Question: I am using a nested Gridview(I have 5 Nested Gridviews).
I have applied a Regular Field validator for these Gridviews.
But once I click the button, commas are generated in the textbox. Due to that whenever I click the button, all the validation get fired.
I have researched lots of articles but have not found one related to this.
Here is the image for the Gridview with the commas generated in the textbox:

'''
<%-- First Gridview--%>
<asp:GridView ID="GridView1" runat="server" AutoGenerateColumns="false"
CssClass="gvstyling gridview_width_60" ShowHeaderWhenEmpty="true" EmptyDataText="Record(s) Not Found!"
DataKeyNames="locality" ShowHeader="false" OnRowDataBound="gvLocality_RowDataBound">
<Columns>
<asp:TemplateField ItemStyle-Width="15px">
<ItemTemplate>
<img alt="" style="cursor: pointer" src="../images/plus.png" />
<asp:Panel ID="pnlCompanyName" runat="server" Style="display: none">
<%-- Second Gridview --%>
<asp:GridView ID="gvCompanyName" ShowHeader="false" ShowHeaderWhenEmpty="false" CssClass="gvstyling gridview_width_100"
OnRowDataBound="gvCompanyName_RowDataBound" runat="server"
AutoGenerateColumns="false" EmptyDataText="No Record(s) Found!">
<Columns>
<asp:TemplateField ItemStyle-Width="15px">
<ItemTemplate>
<asp:HiddenField ID="hfRetailer_Id" Value='<%# Eval("retailer_id") %>' runat="server"></asp:HiddenField>
<asp:HiddenField ID="hfLocality" Value='<%# Eval("locality") %>' runat="server"></asp:HiddenField>
<asp:Label ID="lbl" Visible="false" Text='<%# Eval("retailer_id") %>' runat="server"></asp:Label>
<img alt="" style="cursor: pointer" src="../images/plus.png" />
<asp:Panel ID="pnlSellOrderNo" runat="server" Style="display: none">
<%-- Third Gridview --%>
<asp:GridView ID="gvSellOrderNo" ShowHeader="false" ShowHeaderWhenEmpty="false"
CssClass="gvstyling gridview_width_100" runat="server" OnRowDataBound="gvSellOrderNo_RowDataBound"
AutoGenerateColumns="false" EmptyDataText="No Record(s) Found!">
<Columns>
<asp:TemplateField ItemStyle-Width="15px">
<ItemTemplate>
<asp:HiddenField ID="hf_SellOrderNo" Value='<%# Eval("sell_order_no") %>' runat="server"></asp:HiddenField>
<asp:Label ID="lblSellOrderNo" Visible="false" Text='<%# Eval("sell_order_no") %>' runat="server"></asp:Label>
<img alt="" style="cursor: pointer" src="../images/plus.png" />
<asp:Panel ID="pnlProductDetails" runat="server" Style="display: none">
<%-- fourth Gridview --%>
<asp:GridView ID="gvProductDetails" ShowHeader="false" ShowHeaderWhenEmpty="false"
CssClass="gvstyling gridview_width_100" runat="server" OnRowDataBound="gvProductDetails_RowDataBound"
AutoGenerateColumns="false" EmptyDataText="No Record(s) Found!">
<Columns>
<asp:TemplateField ItemStyle-Width="15px">
<ItemTemplate>
<asp:HiddenField ID="HiddenField1" Value='<%# Eval("sell_order_no") %>' runat="server"></asp:HiddenField>
<asp:HiddenField ID="hfProductId" Value='<%# Eval("product_id") %>' runat="server"></asp:HiddenField>
<asp:Label ID="lblProductId" Visible="false" Text='<%# Eval("product_id") %>' runat="server"></asp:Label>
<img alt="" style="cursor: pointer" src="../images/plus.png" />
<asp:Panel ID="pnlWarehouseDetails" runat="server" Style="display: none">
<%-- fifth Gridview--%>
<asp:GridView ID="gvWarehouseDetails" ShowHeader="false" ShowHeaderWhenEmpty="false"
CssClass="gvstyling gridview_width_100" runat="server"
AutoGenerateColumns="false">
<Columns>
<asp:TemplateField>
<ItemTemplate>
<asp:Label ID="lblWarehouseId" Text='<%# Eval("c_warehouse_id") %>' Visible="false" runat="server"></asp:Label>
<%# Eval("warehouse_name") %> (<%# Eval("qty") %>)
</ItemTemplate>
</asp:TemplateField>
<asp:TemplateField>
<ItemTemplate>
<asp:TextBox ID="txtQty" runat="server"></asp:TextBox>
</ItemTemplate>
</asp:TemplateField>
</Columns>
</asp:GridView>
<%-- fifth Gridview --%>
</asp:Panel>
</ItemTemplate>
</asp:TemplateField>
<asp:TemplateField>
<ItemTemplate>
<%# Eval("product_name") %> (<%# Eval("qty") %>)
</ItemTemplate>
</asp:TemplateField>
</Columns>
</asp:GridView>
<%-- fourth Gridview --%>
</asp:Panel>
</ItemTemplate>
</asp:TemplateField>
<asp:TemplateField>
<ItemTemplate>
<%# Eval("sell_order_no") %>
</ItemTemplate>
</asp:TemplateField>
</Columns>
</asp:GridView>
<%-- Third Gridview --%>
</asp:Panel>
</ItemTemplate>
</asp:TemplateField>
<asp:TemplateField HeaderText="Business Name">
<ItemTemplate>
<%# Eval("business_name") %>
</ItemTemplate>
</asp:TemplateField>
</Columns>
</asp:GridView>
<%-- Second Gridview--%>
</asp:Panel>
</ItemTemplate>
</asp:TemplateField>
<asp:TemplateField ItemStyle-CssClass="gv_item_bg">
<ItemTemplate>
<asp:Label ID="lblLocality" runat="server" Text=' <%# Eval("locality") %>'></asp:Label>
</ItemTemplate>
</asp:TemplateField>
</Columns>
</asp:GridView>
<%-- First Gridview --%>
'''
'''
//Filling Shipping Company Name
private void FillShippingCompanyName()
{
try
{
ArrayList arr = new ArrayList();
cm.ds.Clear();
cm.sp_dataset_execute("spdisplay_Shipping_Comany_Name", arr);
ddlCompanyName.DataSource = cm.ds;
ddlCompanyName.DataValueField = "shipping_code";
ddlCompanyName.DataTextField = "shipping_name";
ddlCompanyName.DataBind();
ddlCompanyName.Items.Insert(0, new ListItem("---- Select Shipping Company ----", "0"));
}
catch (Exception ex)
{
ErrHandler.WriteError(ex.Message.ToString(), "Shipping-Order-FillShippingCompanyName()");
}
finally
{
cm.con.Close();
}
}
private void FillLocality()
{
try
{
cm.ds.Clear();
ArrayList arr = new ArrayList();
cm.sp_dataset_execute("spDisplay_Locality", arr);
gvLocality.DataSource = cm.ds;
gvLocality.DataBind();
}
catch (Exception ex)
{
ErrHandler.WriteError(ex.Message.ToString(), "Shipping-Order-FillLocality()");
cm.con.Close();
}
finally
{
cm.con.Close();
}
}
//Locality Gridview Row Databound (Level 1 Grdview)
common cm1 = new common();
protected void gvLocality_RowDataBound(object sender, GridViewRowEventArgs e)
{
try
{
if (e.Row.RowType == DataControlRowType.DataRow)
{
string Locality = gvLocality.DataKeys[e.Row.RowIndex].Value.ToString();
GridView gvCompanyName = e.Row.FindControl("gvCompanyName") as GridView;
cm1.ds.Clear();
//Binding Company Gridview
ArrayList arr1 = new ArrayList();
arr1.Add("@locality|" + Locality + "");
cm1.sp_dataset_execute("spDisplayCompanyName", arr1);
gvCompanyName.DataSource = cm1.ds;
gvCompanyName.DataBind();
}
}
catch (Exception ex)
{
ErrHandler.WriteError(ex.Message.ToString(), "Recent_activity-gvRecentActivityOuter_RowDataBound()");
cm1.con.Close();
}
finally
{
cm1.con.Close();
}
}
//Comapny Name Gridview Row Databound (Level 2 Grdview)
common cm2 = new common();
protected void gvCompanyName_RowDataBound(object sender, GridViewRowEventArgs e)
{
try
{
if (e.Row.RowType == DataControlRowType.DataRow)
{
string RetailerId = ((HiddenField)e.Row.FindControl("hfRetailer_Id")).Value;
GridView gvSellOrderNo = e.Row.FindControl("gvSellOrderNo") as GridView;
string Locality = ((HiddenField)e.Row.FindControl("hfLocality")).Value;
cm2.ds.Clear();
//Binding Company Gridview
ArrayList arr = new ArrayList();
arr.Add("@retailer_id|" + RetailerId + "");
arr.Add("@locality|" + Locality + "");
cm2.sp_dataset_execute("spDisplay_SellOrderNo", arr);
gvSellOrderNo.DataSource = cm2.ds;
gvSellOrderNo.DataBind();
}
}
catch (Exception ex)
{
ErrHandler.WriteError(ex.Message.ToString(), "Shipping-Order-Page_Load()");
cm2.con.Close();
}
finally
{
cm2.con.Close();
}
}
//Sell Order Gridview Row Databound (Level 3 Grdview)
common cm3 = new common();
protected void gvSellOrderNo_RowDataBound(object sender, GridViewRowEventArgs e)
{
try
{
if (e.Row.RowType == DataControlRowType.DataRow)
{
string SellOrderNo = ((HiddenField)e.Row.FindControl("hf_SellOrderNo")).Value;
GridView gvProductDetails = e.Row.FindControl("gvProductDetails") as GridView;
FillProductDetails(gvProductDetails, SellOrderNo);
}
}
catch (Exception ex)
{
ErrHandler.WriteError(ex.Message.ToString(), "Shipping-Order-gvSellOrderNo_RowDataBound()");
cm3.con.Close();
}
finally
{
cm3.con.Close();
}
}
private void FillProductDetails(GridView gvProductDetails, string SellOrderNo)
{
cm3.ds.Clear();
//Product Details Gridview
ArrayList arr = new ArrayList();
arr.Add("@sell_order_no|" + SellOrderNo + "");
cm3.sp_dataset_execute("spDisplay_ProductDetails", arr);
gvProductDetails.DataSource = cm3.ds;
gvProductDetails.DataBind();
}
//Product Details Gridview Row Databound (Level 4 Grdview)
common cm4 = new common();
protected void gvProductDetails_RowDataBound(object sender, GridViewRowEventArgs e)
{
try
{
if (e.Row.RowType == DataControlRowType.DataRow)
{
string ProductID = ((HiddenField)e.Row.FindControl("hfProductId")).Value;
string SellOrderNo = ((HiddenField)e.Row.FindControl("HiddenField1")).Value;
GridView gvWarehouseDetails = e.Row.FindControl("gvWarehouseDetails") as GridView;
cm4.ds.Clear();
//Product Details Gridview
ArrayList arr = new ArrayList();
arr.Add("@product_id|" + ProductID + "");
arr.Add("@sell_order_no|" + SellOrderNo + "");
cm4.sp_dataset_execute("spDisplay_WarehouseDetails", arr);
gvWarehouseDetails.DataSource = cm4.ds;
gvWarehouseDetails.DataBind();
}
}
catch (Exception ex)
{
ErrHandler.WriteError(ex.Message.ToString(), "Shipping-Order-gvProductDetails_RowDataBound()");
cm4.con.Close();
}
finally
{
cm4.con.Close();
}
}
//Submit Button
protected void btnSubmit_Click1(object sender, EventArgs e)
{
try
{
cm.ds.Clear();
//--Insert Query for Rs_Shipping_Order_Details
string ShippingCode = "SHO" + DateTime.Now.ToString("yyyyMMddHHmmss");
string ShippingGroup = "SG" + DateTime.Now.ToString("yyyyMMddHHmmss");
ArrayList arr = new ArrayList();
arr.Add("@shipping_code|" + ShippingCode + "");
arr.Add("@shipping_Company_code|" + ddlCompanyName.SelectedValue + "");
arr.Add("@is_shipping_delivered|0");
cm.sp_execute("spInsert_Shipping_Order_Detail", arr);
//Locality for loop
for (int i = 0; i < gvLocality.Rows.Count; i++)
{
GridView gvCompanyName = gvLocality.Rows[i].FindControl("gvCompanyName") as GridView;
//Company for loop
for (int j = 0; j < gvCompanyName.Rows.Count; j++)
{
GridView gvSellOrderNo = gvCompanyName.Rows[j].FindControl("gvSellOrderNo") as GridView;
string RetailerId = ((Label)gvCompanyName.Rows[j].FindControl("lbl")).Text;
//Sell Order for loop
for (int k = 0; k < gvSellOrderNo.Rows.Count; k++)
{
//Product Details Gridview
GridView gvProductDetails = gvSellOrderNo.Rows[k].FindControl("gvProductDetails") as GridView;
string SO = ((Label)gvSellOrderNo.Rows[k].FindControl("lblSellOrderNo")).Text;
int retailer_Id = Convert.ToInt32(RetailerId);
//Product Details for loop
for (int l = 0; l < gvProductDetails.Rows.Count; l++)
{
//Warehouse Details Gridview
GridView gvWarehouseDetails = gvProductDetails.Rows[l].FindControl("gvWarehouseDetails") as GridView;
string ProductId = ((Label)gvProductDetails.Rows[l].FindControl("lblProductId")).Text;
//Warehouse Details for loop
for (int m = 0; m < gvWarehouseDetails.Rows.Count; m++)
{
TextBox txtQty = gvWarehouseDetails.Rows[m].FindControl("txtQty") as TextBox;
string LastValue = txtQty.Text.Split(',').Last();
if (String.IsNullOrEmpty(LastValue) == false)
{
string Warehouse_Id = ((Label)gvWarehouseDetails.Rows[m].FindControl("lblWarehouseId")).Text;
int warehouse_id = Convert.ToInt32(Warehouse_Id);
string Qty = LastValue;
//Insert Query for Rs_Shipping_Detail_Mapping
ArrayList arr1 = new ArrayList();
arr1.Add("@shipping_order_code|" + ShippingCode + "");
arr1.Add("@retailer_id|" + retailer_Id + "");
arr1.Add("@sell_order_no|" + SO + "");
arr1.Add("@product_id|" + ProductId + "");
arr1.Add("@c_warehouse_id|" + warehouse_id + "");
arr1.Add("@shipping_group|" + ShippingGroup + "");
arr1.Add("@qty|" + Qty + "");
common cm1 = new common();
cm1.sp_execute("spInsert_Shipping_Detail_Mapping", arr1);
////Generating Pdf for Each Sell Order
//if (m == gvWarehouseDetails.Rows.Count - 1)
//{
// Generate_SellOrderWise_PDf(SO, ShippingCode, ShippingGroup);
//}
}
}
}
}
}
}
Response.Redirect("../final-shipping-order/?SG=" + ShippingGroup, false);
}
catch (Exception ex)
{
ErrHandler.WriteError(ex.Message.ToString(), "Shipping-Order-btnSubmit_Click1()");
cm4.con.Close();
}
finally
{
cm4.con.Close();
}
}
'''
Any help will be appreciated.
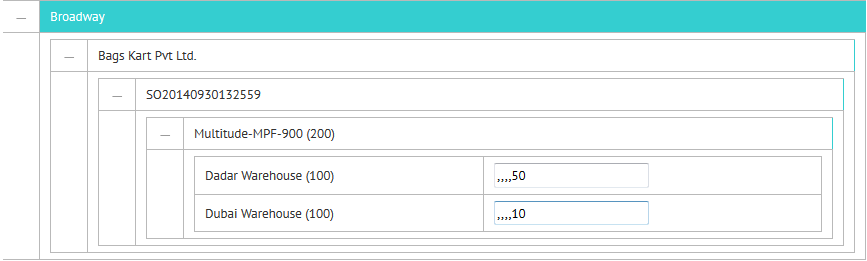
Answer: When you have duplicate form field 'names', the values are concatenated together with commas.
So, for example, if you have the following..
'''
<input type="text" name="name" value="">
<input type="text" name="name" value="">
'''
.. your resulting value on Request.Form postback looks like this:
'''
name=,,
'''
That's what's happening.
Here are a few possible solutions to your problem, though I have not tested any of them :)
From reading, it seems that if you create an UpdatePanel for the offending grid control (<'asp:TextBox ID="txtQty" runat="server"></asp:TextBox>') , it removes this problem. Again, I have not tested this
'Page_Load()'
So...
'''
page_load()
{
if(!isPostBack())
{
// DataBind normally
myGridview.DataBind();
}
else
{
//Some intelligent way to remove commas before binding
}
}
'''
... But that doesn't change the fact that the ',,,values' are being posted in the first place. And so, if your primarily concerned with the end aesthetic and not behavior, you can just use JS to strip out the commas (as previously suggested hinted at.)
3) JS - Get Rid of the Commas:
(as suggested <URL>
'''
<script type="text/javascript">
$("[src*=plus]").live("click", function () {
$(this).closest("tr").after("<tr><td></td><td colspan = '999'>" + $(this).next().html() + "</td></tr>")
$(this).attr("src", "images/minus.png");
$("input", $(this).closest("tr").next()).each(function () {
this.value = this.value.substring(',', '');
});
});
$("[src*=minus]").live("click", function () {
$(this).attr("src", "images/plus.png");
$(this).closest("tr").next().remove();
});
</script>
'''
Hope this helps :)
I would fire off validation using the .keydown() event. In your case, it might look something like this:
'''
// Bind to each input with id='txtQty', in each row, in the "gridview" with id='gvWarehouseDetails'
$("#gvWarehouseDetails tr input[id*='txtQty']").each(function () {
$(this).keydown(function (event) { // <-- specifies the specific input
// Validation logic goes here...
});
});
'''